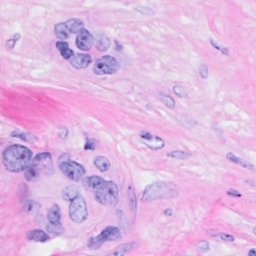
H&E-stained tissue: Breast